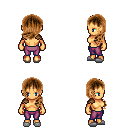
a pixel art fantasy rpg character, female body template, human, tanned skin, leather shoulder armor, magenta pants, brown left-swept hairstyle, white slippers, four views (front, back, left, right), 2x2 character sprite sheet, small pixel art, hard edges, no anti-aliasing